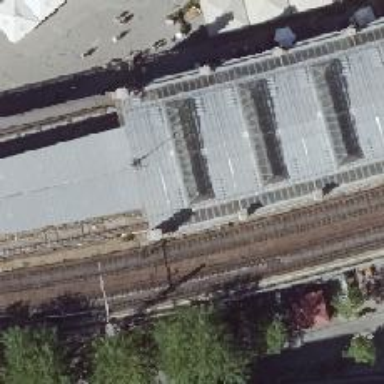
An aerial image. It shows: Close-up of railway platform edge.